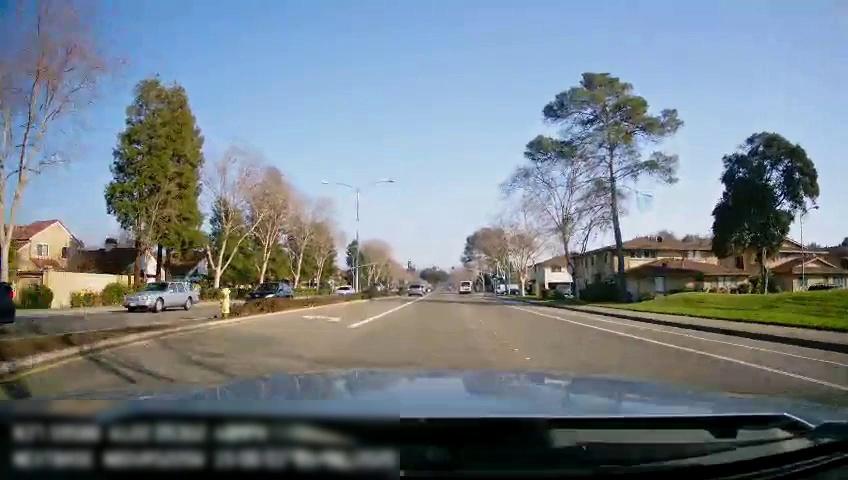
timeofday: Day
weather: Sunny
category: Drivable Space
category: Drivable Space
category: Vehicles | Bus
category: Vehicles | Car
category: Vehicles | SUV
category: Vehicles | Car
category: Vehicles | Car
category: Vehicles | Car
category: Vehicles | Van
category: Vehicles | Car
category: Lanes | Current Lane
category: Lanes | Alternate Lane
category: Lanes | Current Lane